На рисунке показан цилиндр длиной $l=20~\text{см}$, находящийся на космическом корабле и вращающийся вокруг оси $OO'$, перпендикулярной оси цилиндра, с частотой $\frac{\omega}{2\pi}=100~\frac{\text{об.}}{\text{мин}}$. Расстояние между осью $OO'$ и ближайшим к ней концом цилиндра равно $d=10~\text{см}$. Цилиндр заполнен жидкостью с плотностью $\rho=1.2~\frac{\text{г}}{\text{см}^3}$ и очень большой вязкостью. В центре цилиндра находится частица с массой $m'=1.0~\text{мг}$ и плотностью $\rho'=1.5~\frac{\text{г}}{\text{см}^3}$, которую отпускают в некоторый момент времени.
Какую работу $W$ совершит сила вязкого трения к тому моменту, как частица достигнет конца цилиндра?
Какую работу $W'$ совершит сила вязкого трения к тому моменту, как частица достигнет конца цилиндра, если плотность частицы равна $\rho''=1.0~\frac{\text{г}}{\text{см}^3}$?
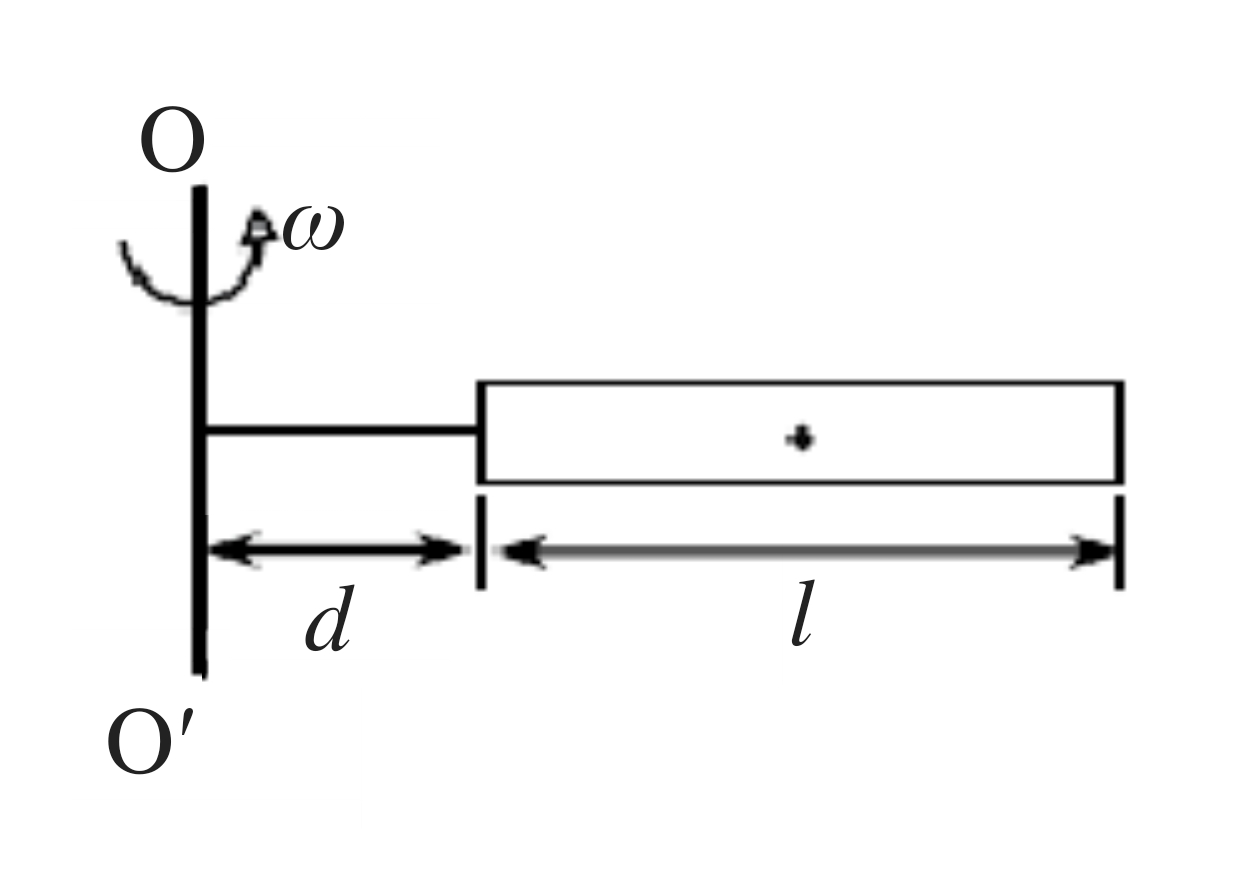
Какую работу $W$ совершит сила вязкого трения к тому моменту, как частица достигнет конца цилиндра?
Ответ: $$W=\frac{m'(\rho'-\rho)\omega^2l(4d+3l)}{8\rho'}=5.5\cdot10^{-7}~\text{Дж}.$$

Какую работу $W'$ совершит сила вязкого трения к тому моменту, как частица достигнет конца цилиндра, если плотность частицы равна $\rho''=1.0~\frac{\text{г}}{\text{см}^3}$?
Ответ: $$W'=\frac{m'(\rho-\rho'')\omega^2l(4d+l)}{8\rho''}=3.3\cdot10^{-7}~\text{Дж}.$$
Темы:
T, Механика, Динамика, Китайские, Работа сил